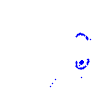
Particle: pion